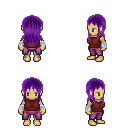
a pixel art fantasy rpg character, female body template, human, tanned skin, maroon sleeveless shirt, magenta pants, purple unkempt hairstyle, white cloth bandages, four views (front, back, left, right), 2x2 character sprite sheet, small pixel art, hard edges, no anti-aliasing